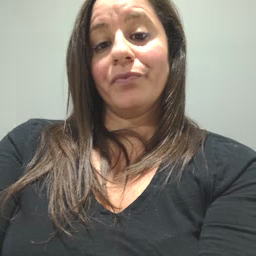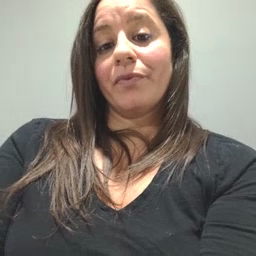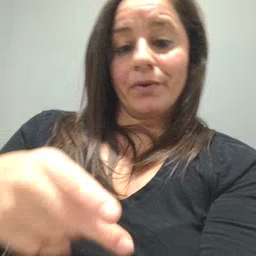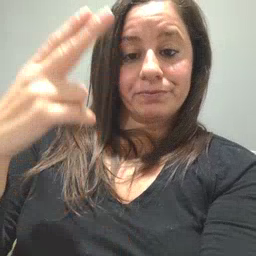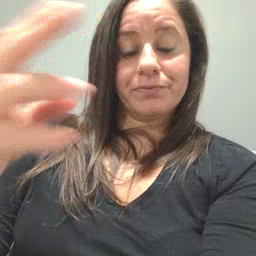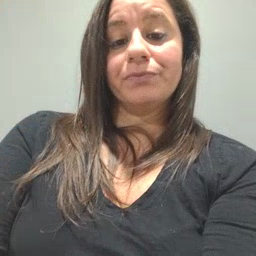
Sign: high